Milling tool wear sample.
Tool blade image: 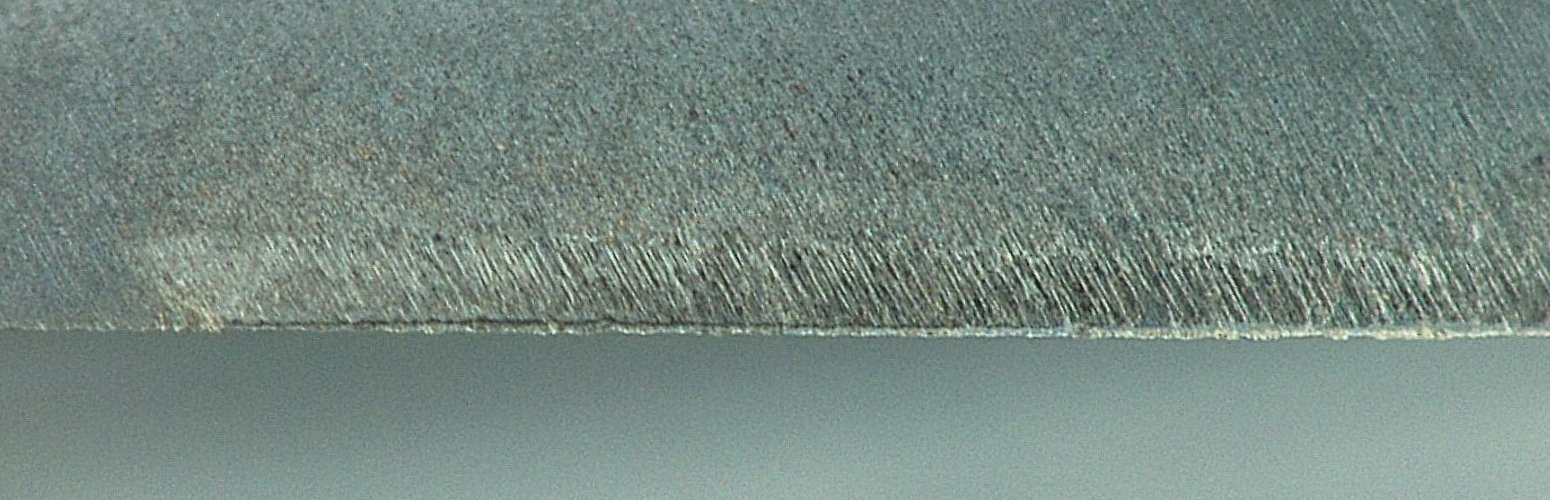
Chip image: 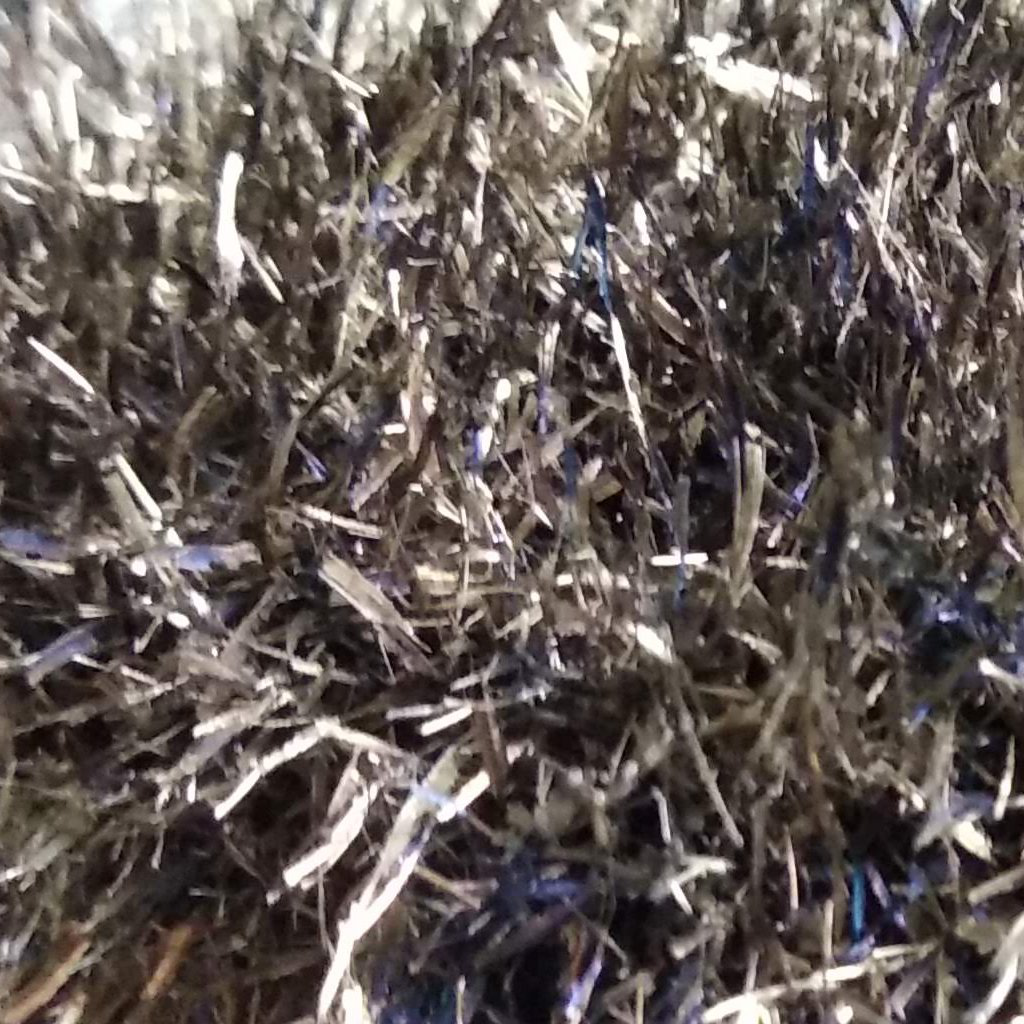
Workpiece image: 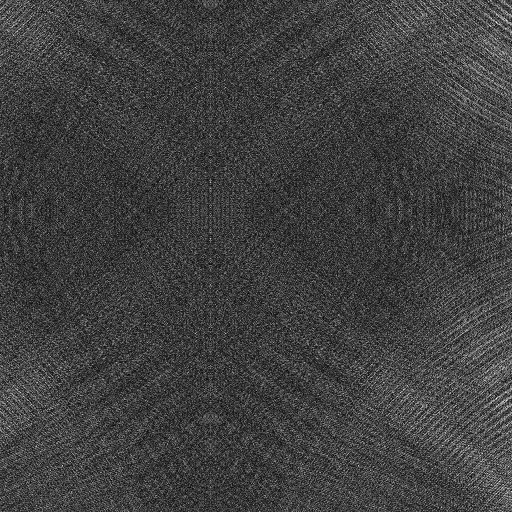
Tool wear state: sharp
Gaps: 0
Flank wear: 23.61
Overhang: 13.18
Force-signal Mel-spectrograms (X, Y, Z axes): 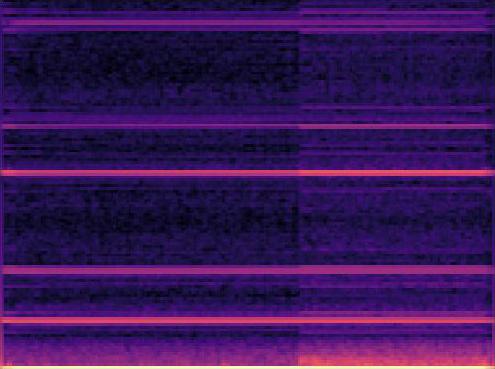 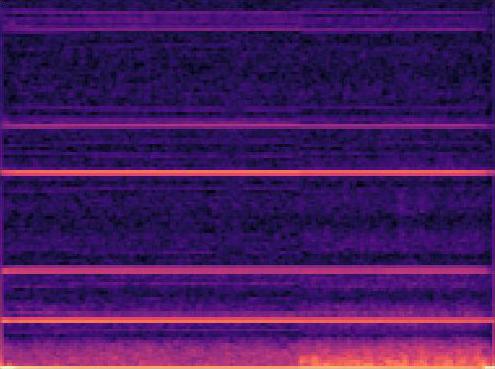 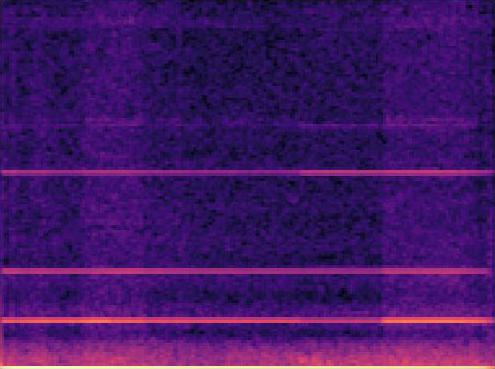
Force-signal scalograms (X, Y, Z axes): 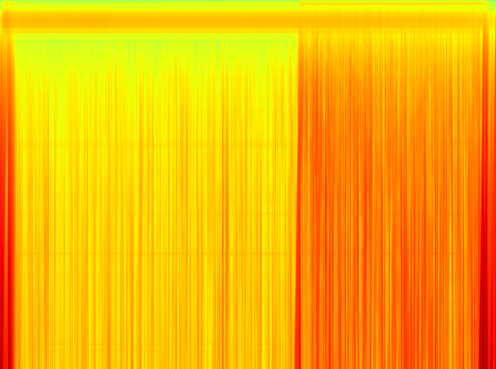 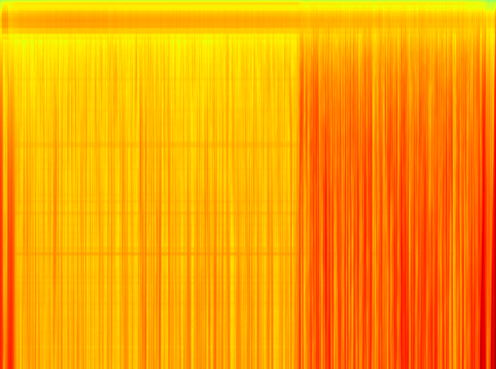 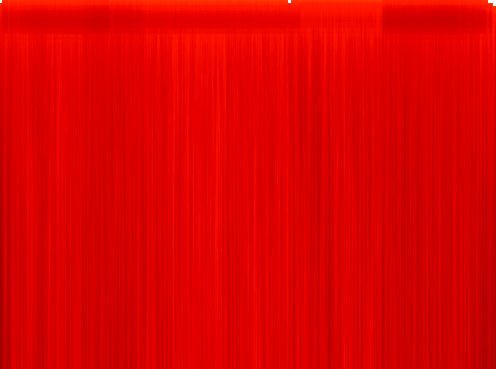
Force phase: initial_break_in_wear